Question: I have a really simple Delphi XE7 program. It is basically just a TWebBrowser component embedded in a form with no extra code attached, other than a button that fires off the Browser.Navigate method. My understanding is that TWebBrowser is just an ActiveX wrapper for IE.
I am trying to use this to display a very simple page that references the D3 Javascript library (but so far doesn't do anything with it), and the web pages are served from a localhost webserver that is running on my PC using WAMPSERVER.
The web pages run just fine in Chrome or IE 11 (I have Windows 7, 64 bit). But when I try to view them within the Delphi/TWebBrowser program I get the IE error message "An error has occurred on the script on this page" (see image attached). The error seems to occur when trying to access the d3.js javascript library in the d3test/d3 folder on the local host. I have verified that the d3.js file does exist in this folder and this seems to be borne out by the fact that the page runs and displays just fine in both Chrome and IE.
Perhaps there is an issue with having an embedded web browser access locally hosted pages? Additional background -I have also cleared the IE cache, reset the Internet options on the Windows Control Panel, set IE security settings to the minimum level and temporarily disable my Norton Firewall/Virus scanner.
Does anyone have any thoughts on this? I'm really hoping to be able to get some D3 charts embedded in my Windows-based program.
Here also is the html code:
'''
<!DOCTYPE html>
<html lang="en">
<head>
<meta charset="utf-8">
<title>D3 Test</title>
<script type="text/javascript" src="d3\d3.js"></script>
</head>
<body>
Hello World
</body>
</html>
'''

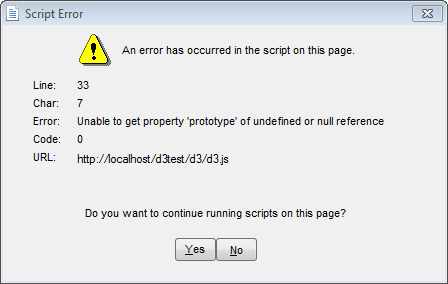
Answer: > I added answer from your comments below the question so its may
helpful to others
add this meta tag into your web page
'''
<meta http-equiv="X-UA-Compatible" content="IE=edge" />
'''